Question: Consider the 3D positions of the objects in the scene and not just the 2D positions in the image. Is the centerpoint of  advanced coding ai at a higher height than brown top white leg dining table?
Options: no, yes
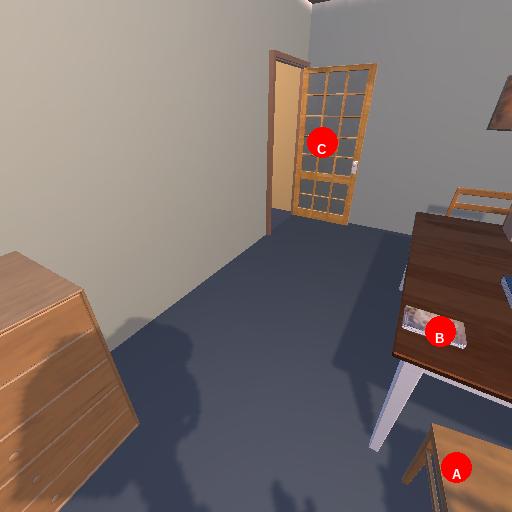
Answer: no